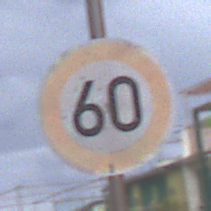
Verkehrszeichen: Geschwindigkeit60
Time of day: Midday
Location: Outdoor (Urban)
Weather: Overcast
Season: NotSpecified
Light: Natural